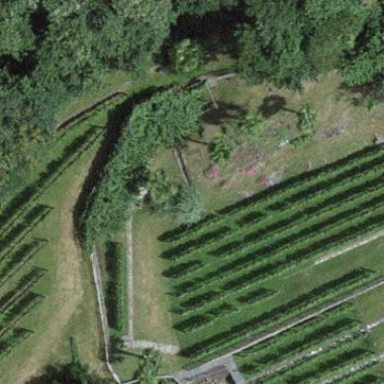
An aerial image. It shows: Vineyard growing grapes.